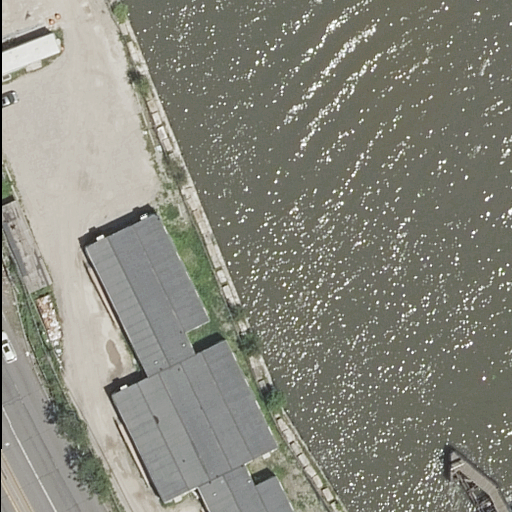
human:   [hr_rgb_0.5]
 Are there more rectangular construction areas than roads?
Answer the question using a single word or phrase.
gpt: no

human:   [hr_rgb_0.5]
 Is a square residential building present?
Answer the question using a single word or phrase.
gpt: no

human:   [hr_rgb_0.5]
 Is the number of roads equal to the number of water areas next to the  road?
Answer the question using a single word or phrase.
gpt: yes

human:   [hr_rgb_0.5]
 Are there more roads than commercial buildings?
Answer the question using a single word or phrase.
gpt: yes

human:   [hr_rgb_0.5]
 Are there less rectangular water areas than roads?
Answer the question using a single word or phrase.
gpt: yes

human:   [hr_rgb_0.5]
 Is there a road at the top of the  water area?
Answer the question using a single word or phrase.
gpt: no

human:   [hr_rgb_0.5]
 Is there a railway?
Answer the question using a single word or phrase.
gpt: no

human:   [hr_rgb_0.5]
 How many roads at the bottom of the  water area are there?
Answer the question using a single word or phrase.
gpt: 0

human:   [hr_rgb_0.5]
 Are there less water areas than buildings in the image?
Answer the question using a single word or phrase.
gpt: no

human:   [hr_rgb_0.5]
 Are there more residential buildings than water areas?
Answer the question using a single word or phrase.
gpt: no

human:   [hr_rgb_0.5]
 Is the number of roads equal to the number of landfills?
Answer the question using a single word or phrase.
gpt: no

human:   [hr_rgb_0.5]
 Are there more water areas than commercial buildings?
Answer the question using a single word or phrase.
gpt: yes

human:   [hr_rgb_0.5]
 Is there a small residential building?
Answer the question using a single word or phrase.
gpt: no

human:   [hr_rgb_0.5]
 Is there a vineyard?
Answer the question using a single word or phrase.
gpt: no

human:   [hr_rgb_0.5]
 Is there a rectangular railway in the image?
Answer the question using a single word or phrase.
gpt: no

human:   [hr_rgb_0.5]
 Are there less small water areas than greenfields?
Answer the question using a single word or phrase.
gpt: no

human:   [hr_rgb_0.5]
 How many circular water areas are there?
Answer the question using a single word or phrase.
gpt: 0

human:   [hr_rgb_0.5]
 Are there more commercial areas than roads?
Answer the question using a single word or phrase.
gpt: no

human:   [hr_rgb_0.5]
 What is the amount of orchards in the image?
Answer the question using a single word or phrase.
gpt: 0

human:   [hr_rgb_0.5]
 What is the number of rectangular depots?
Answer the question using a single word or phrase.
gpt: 0

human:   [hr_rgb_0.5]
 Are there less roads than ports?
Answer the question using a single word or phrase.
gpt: no

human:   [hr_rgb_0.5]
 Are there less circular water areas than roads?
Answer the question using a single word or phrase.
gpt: yes

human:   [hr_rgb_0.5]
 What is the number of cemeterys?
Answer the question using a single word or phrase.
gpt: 0

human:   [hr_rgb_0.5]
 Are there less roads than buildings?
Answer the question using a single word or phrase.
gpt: no

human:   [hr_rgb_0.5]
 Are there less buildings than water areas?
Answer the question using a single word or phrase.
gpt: yes

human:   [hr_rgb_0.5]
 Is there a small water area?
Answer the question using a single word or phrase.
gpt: no

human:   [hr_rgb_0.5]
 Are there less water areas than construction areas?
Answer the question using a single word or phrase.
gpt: no

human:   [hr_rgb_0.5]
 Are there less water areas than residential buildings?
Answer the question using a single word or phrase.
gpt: no

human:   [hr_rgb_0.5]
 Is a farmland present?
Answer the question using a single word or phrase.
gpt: no

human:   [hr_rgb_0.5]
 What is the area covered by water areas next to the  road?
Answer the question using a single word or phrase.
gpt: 5927m2

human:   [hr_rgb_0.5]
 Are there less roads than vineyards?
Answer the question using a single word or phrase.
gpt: no

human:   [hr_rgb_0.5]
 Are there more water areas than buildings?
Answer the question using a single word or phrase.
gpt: yes

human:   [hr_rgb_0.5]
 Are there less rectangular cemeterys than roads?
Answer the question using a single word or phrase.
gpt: yes

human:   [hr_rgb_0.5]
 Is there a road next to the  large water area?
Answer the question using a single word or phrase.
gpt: yes

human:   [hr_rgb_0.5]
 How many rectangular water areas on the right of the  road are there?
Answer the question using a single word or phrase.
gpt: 0

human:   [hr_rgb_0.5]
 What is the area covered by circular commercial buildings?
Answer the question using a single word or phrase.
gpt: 0m2